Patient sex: F
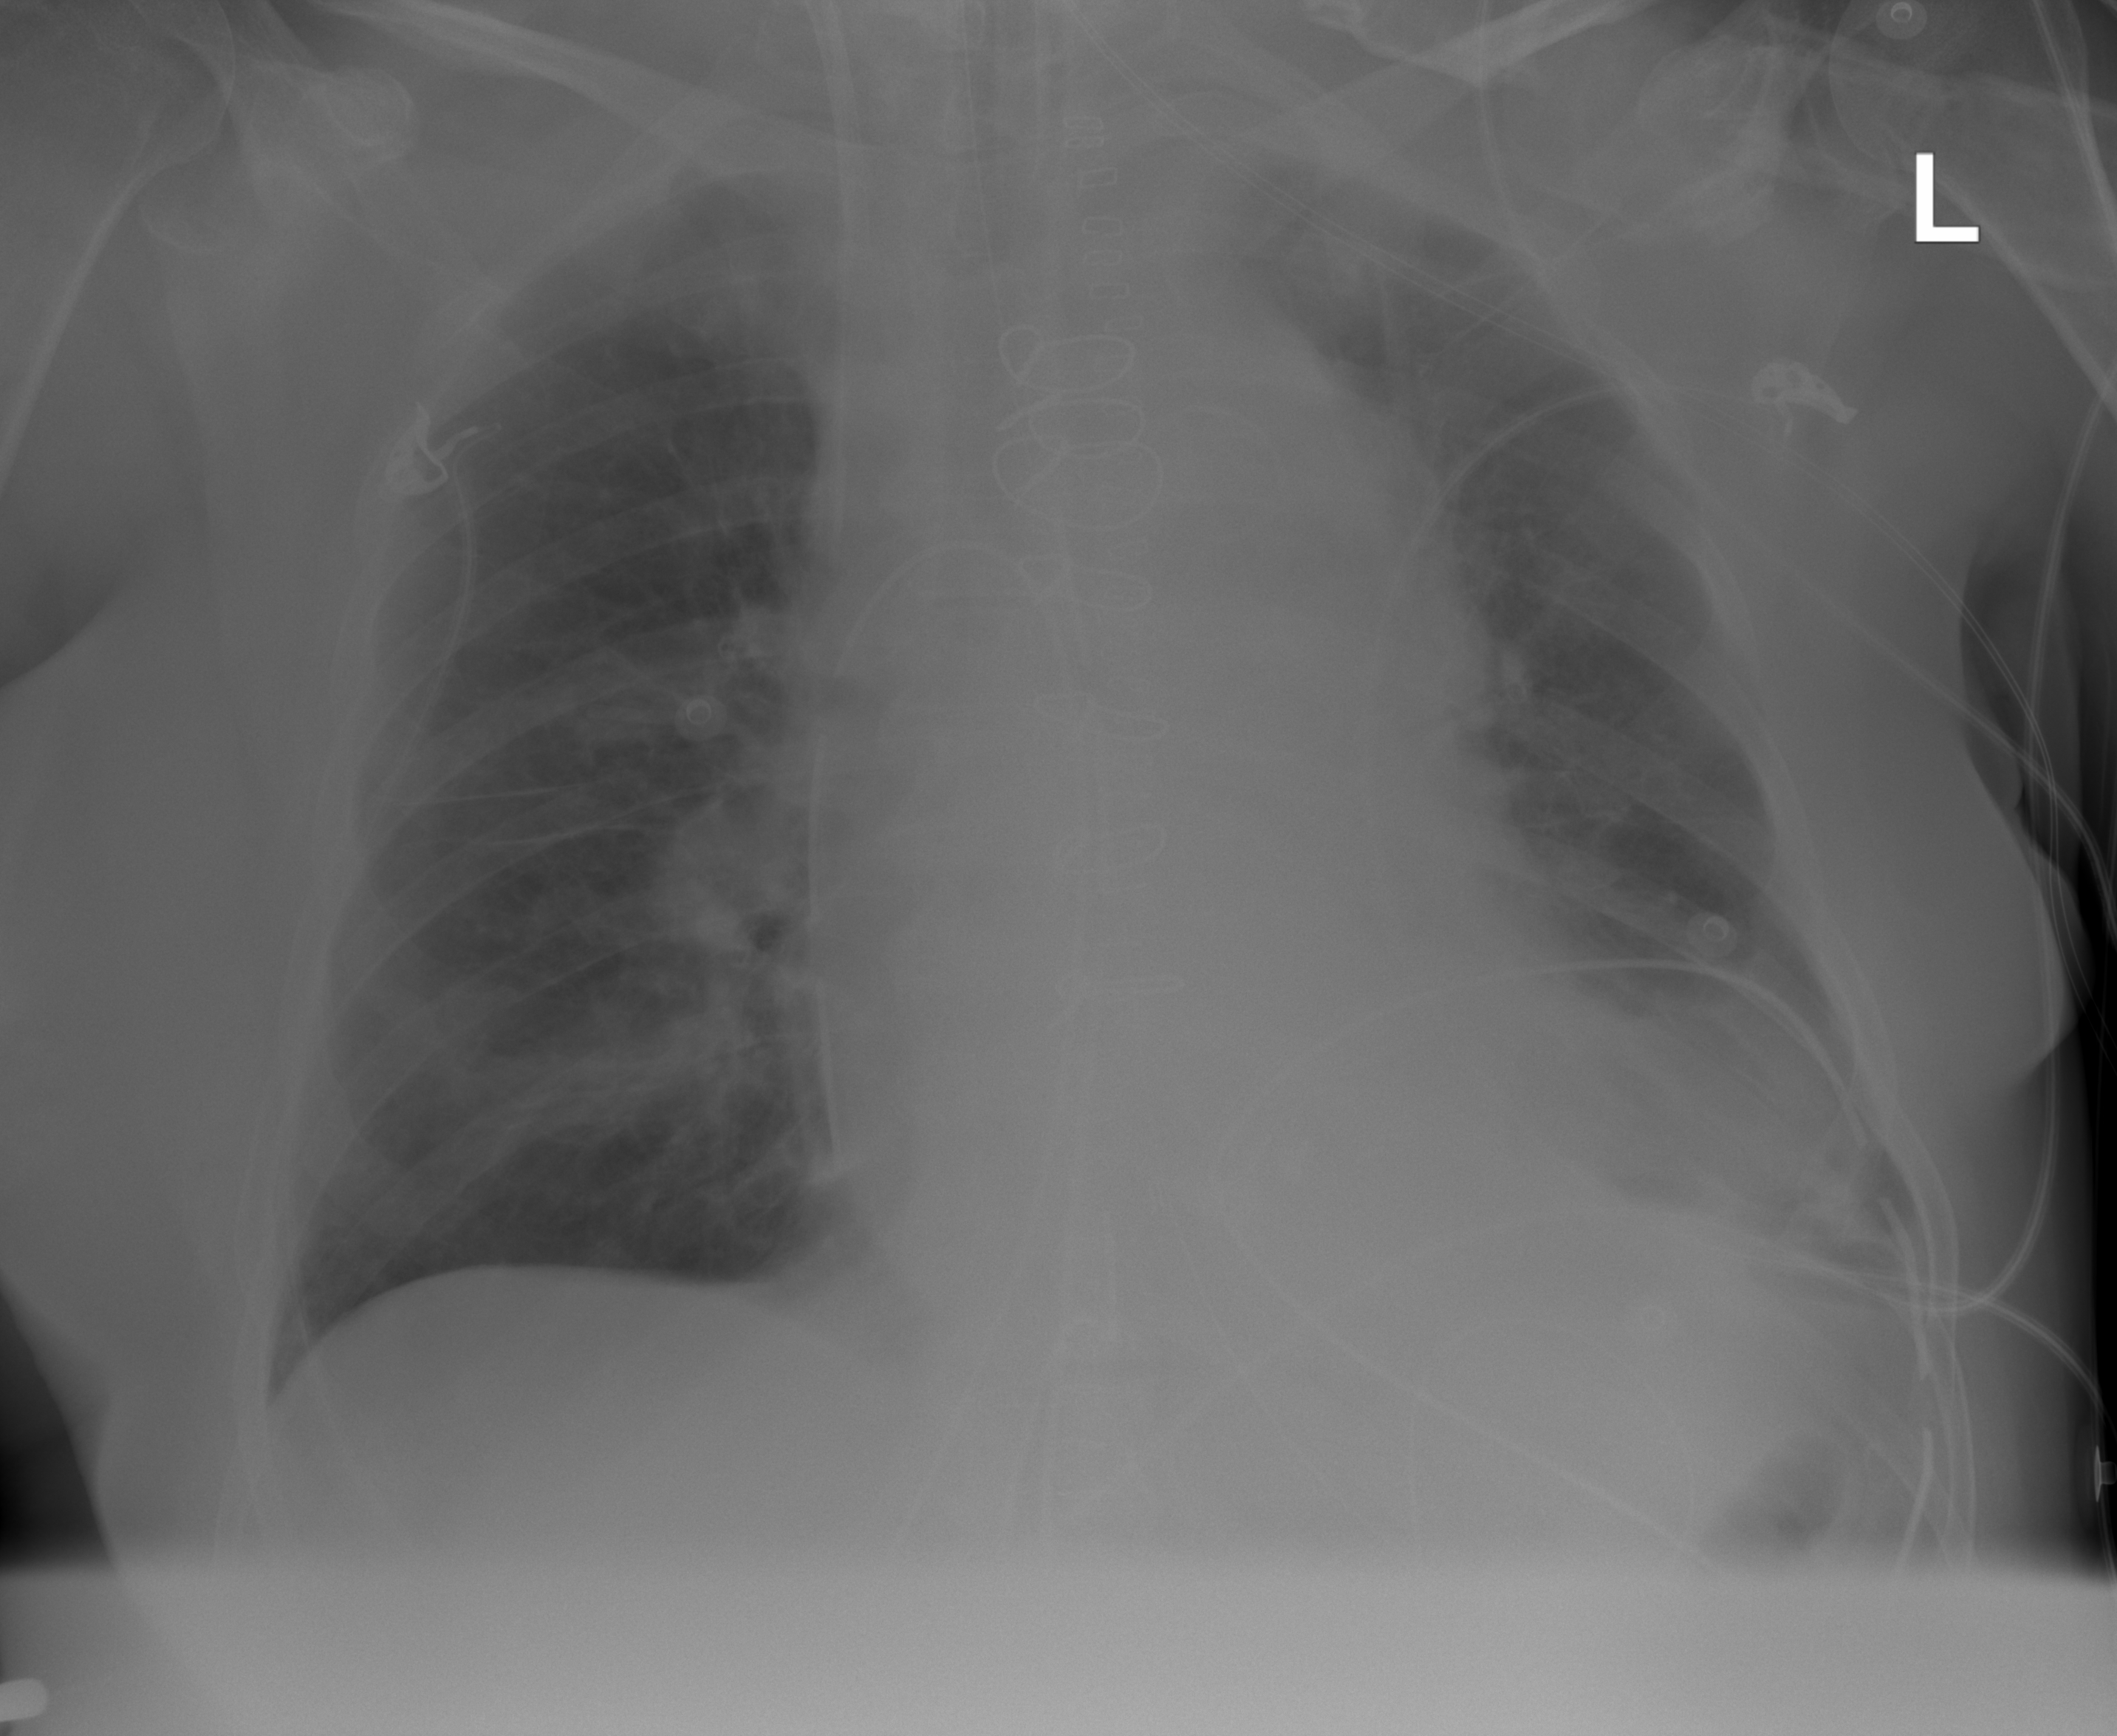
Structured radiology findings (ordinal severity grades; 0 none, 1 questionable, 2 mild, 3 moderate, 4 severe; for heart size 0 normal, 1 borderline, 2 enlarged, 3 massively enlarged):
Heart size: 2
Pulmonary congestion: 0
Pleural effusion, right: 0
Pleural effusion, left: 0
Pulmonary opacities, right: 0
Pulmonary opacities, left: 0
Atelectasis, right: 1
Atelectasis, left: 1